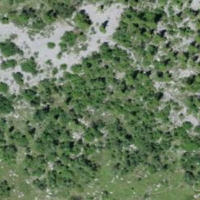
EUNIS habitat code: 23
Species observed at this site:
Polystichum lonchitis